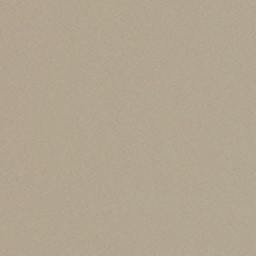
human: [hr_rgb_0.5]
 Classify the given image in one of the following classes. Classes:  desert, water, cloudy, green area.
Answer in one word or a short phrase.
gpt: desert